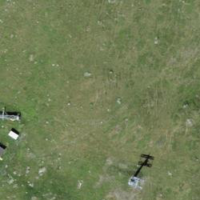
EUNIS habitat code: 26
Species observed at this site:
Nucifraga caryocatactes